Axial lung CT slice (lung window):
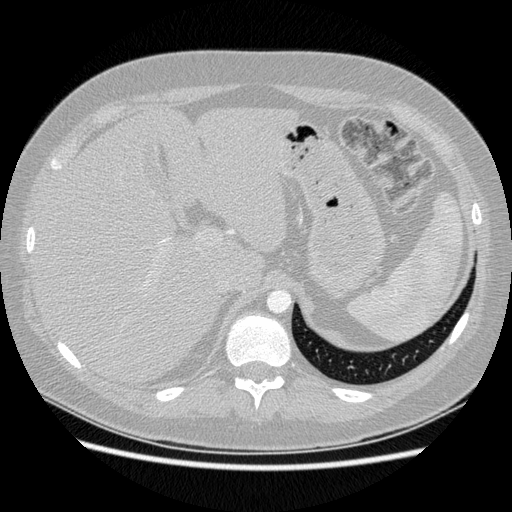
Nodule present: no